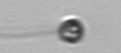
Label: flagellate